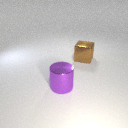
large purple metal cylinder to the left of large brown metal cube